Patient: sex F, age 65
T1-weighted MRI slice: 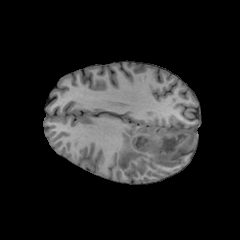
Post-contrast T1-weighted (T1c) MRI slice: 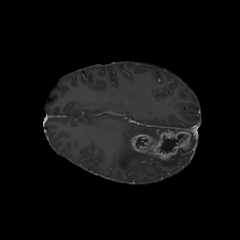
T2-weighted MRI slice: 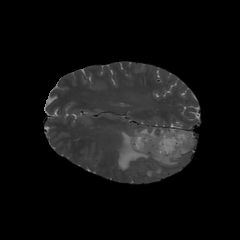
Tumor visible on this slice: yes
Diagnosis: Glioblastoma, IDH-wildtype
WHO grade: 4